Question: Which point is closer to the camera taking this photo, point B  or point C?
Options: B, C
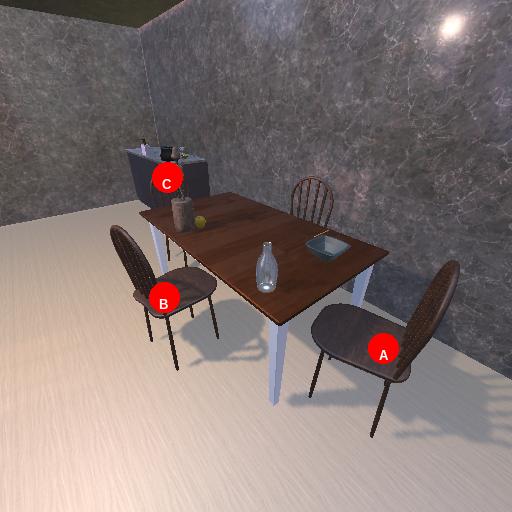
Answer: B